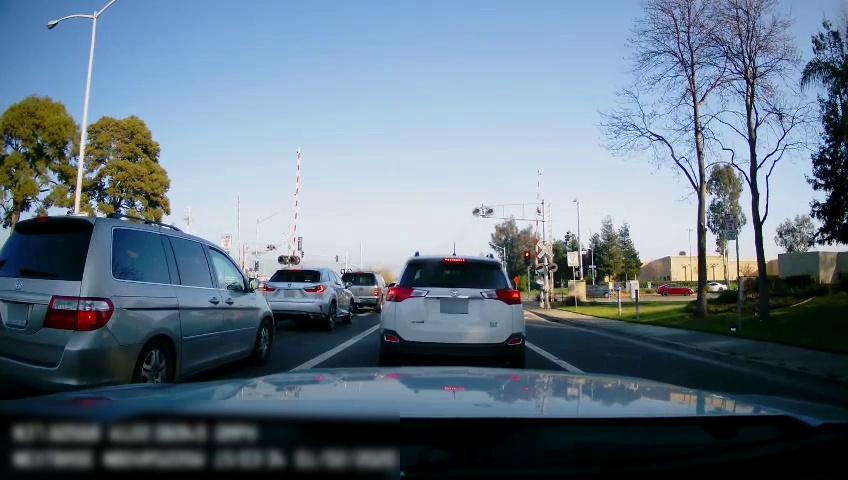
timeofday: Day
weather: Sunny
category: Drivable Space
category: Drivable Space
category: Vehicles | Car
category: Vehicles | Car
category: Vehicles | Car
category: Vehicles | SUV
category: Vehicles | SUV
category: Vehicles | Van
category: Vehicles | SUV
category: Lanes | Current Lane
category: Lanes | Current Lane
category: Traffic | Signs
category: Traffic | Lights
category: Traffic | Lights
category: Traffic | Lights
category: Traffic | Lights
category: Traffic | Signs
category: Traffic | Lights
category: Traffic | Signs